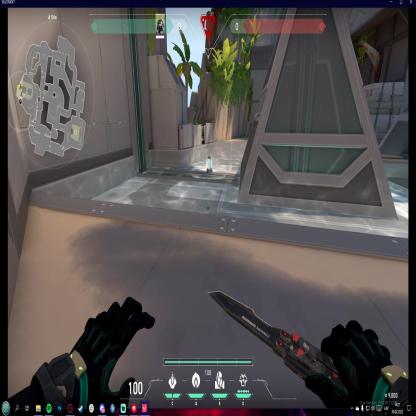
Label: planted spike